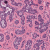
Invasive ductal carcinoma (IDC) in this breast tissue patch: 0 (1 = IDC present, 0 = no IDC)